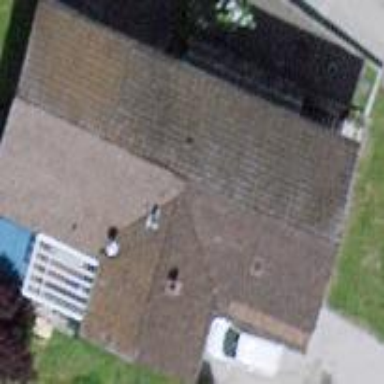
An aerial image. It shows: Simple house.